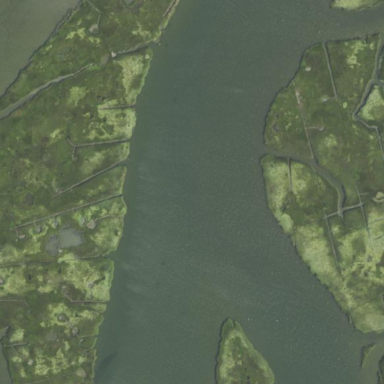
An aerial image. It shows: Saltmarsh wetland.